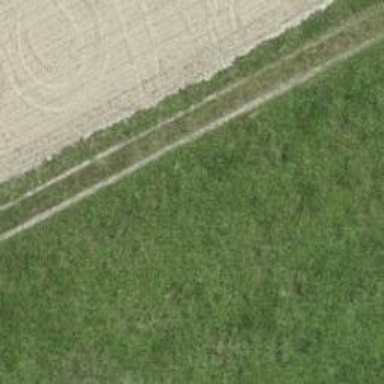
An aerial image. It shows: Track with grade 5 tracktype.